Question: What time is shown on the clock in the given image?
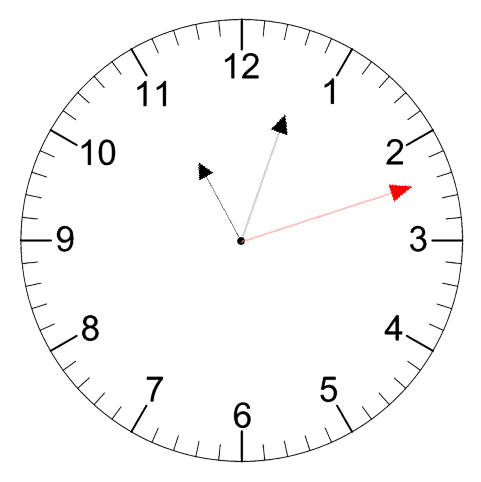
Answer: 11:03:12